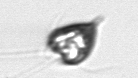
Label: Pyramimonas_longicauda